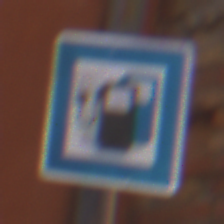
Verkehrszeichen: LadestationFuerElektrofahrzeuge
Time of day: MorningAfternoon
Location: Outdoor (Urban)
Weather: Clear
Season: NotSpecified
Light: Natural